Question: What is the reading of this measurement?
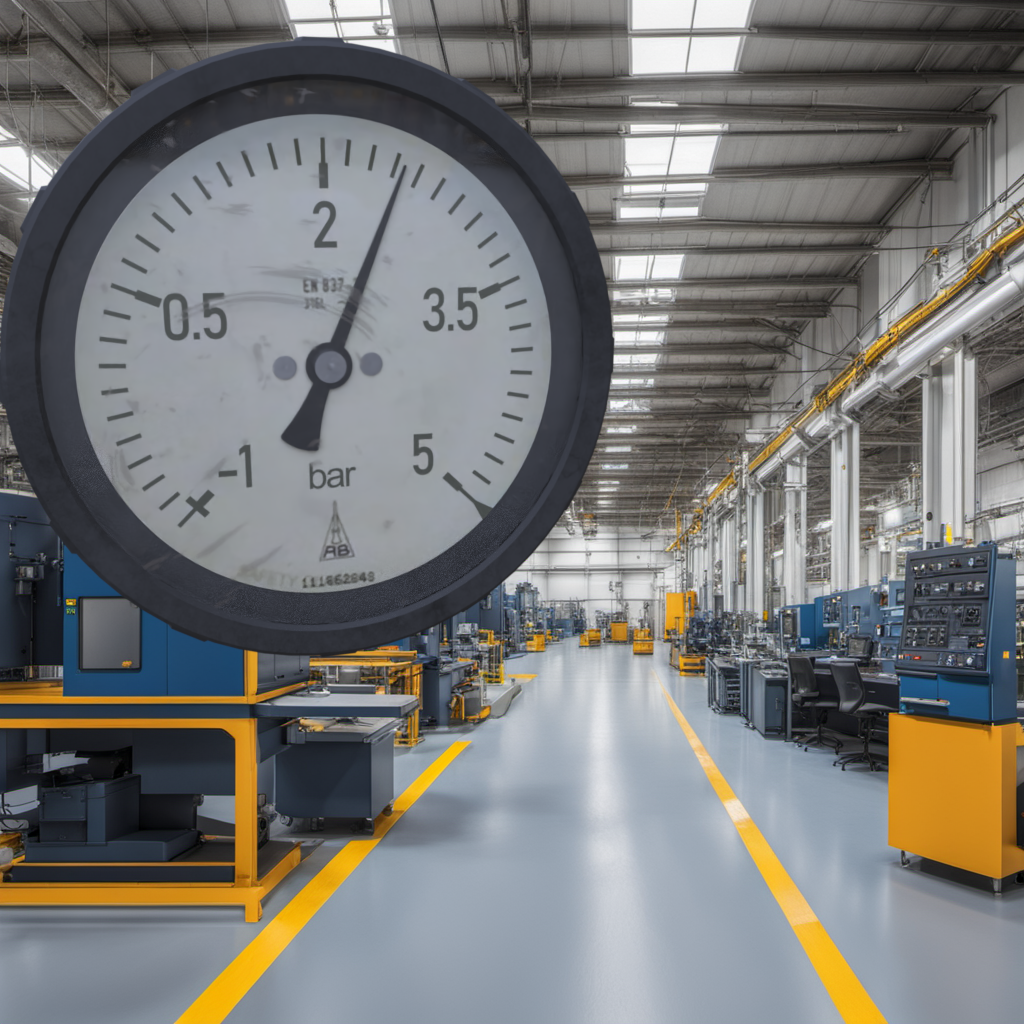
Answer: The result is 2.51
Question: What is the range of this measurement?
Answer: The range is from -1 to 5
Question: What is the minimum and maximum value of this measurement?
Answer: The minimum value is -1 and the maximum value is 5